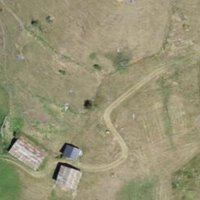
EUNIS habitat code: 26
Species observed at this site:
Primula veris